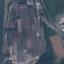
Land use / land cover class: Industrial